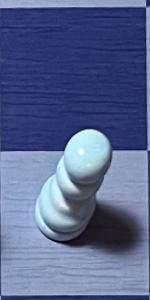
Label: Pawn_White